Question: Hello I've ran into an issue that is stumping me:
So I have an ngOption that loops through and displays unicode symbols
'''
<select class="form-control symbolSelect" ng-model="input.loadSymbol" ng-options="d as d.TagShpUTF for d in loadSymbols" ng-change=""></select>
'''
Here is an example jsFiddle showing it working: <URL>
I set up the datasource to have a unicode character like so: 'loadsymbols[0].TagShpUTF = '♠️''
This all works fine as static data, but when I try to pull the data from my DB it displays it as regular text and doesn't seem to know it's special unicode characters.
This is how I have it setup in the DB (Don't mind other columns, TagShpUTF is the important one):

...what I think it's doing is automatically add a second slash '' so it can be a valid string, but I don't want that to happen. I want it to be recognized as unicode so it shows the symbols in my dropdown (like jsFiddle), but instead it's showing the actual text (like '♠️').
Any suggestions would be very helpful. Really need a way of storing these symbols and loading them into a drop down. I tried HTML unicode symbols, but they were giving me even more problems than this method. Thanks!
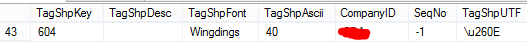
Answer: Eureka!!!
So after many painful attempts and exhausting the kind help from @OrGuz, I kind of gave up on using the \u version of unicode and started looking at HTML-Code version again.
I stumbled upon <URL>
By storing the HTML- Code number in my DB and calling 'String.fromCharCode()'
I was able to load the symbol in the drop down.
'''
spade: HTML-Code= &#9827;
TagShpUTF= 9827
String.fromCharCode(TagShpUTF); <---- Works!
'''